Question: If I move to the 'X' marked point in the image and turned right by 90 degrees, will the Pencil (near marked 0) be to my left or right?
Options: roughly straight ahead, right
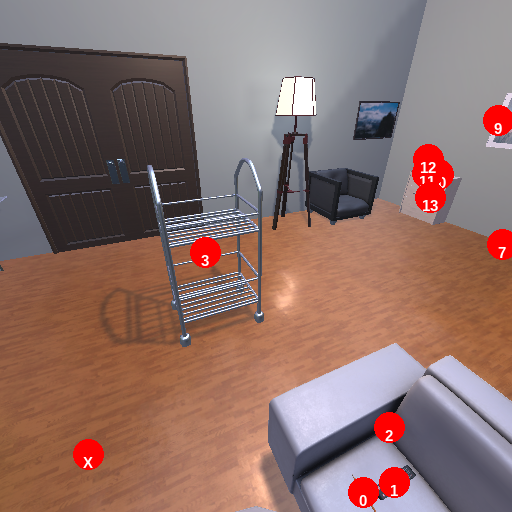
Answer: roughly straight ahead